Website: lowes
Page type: payment
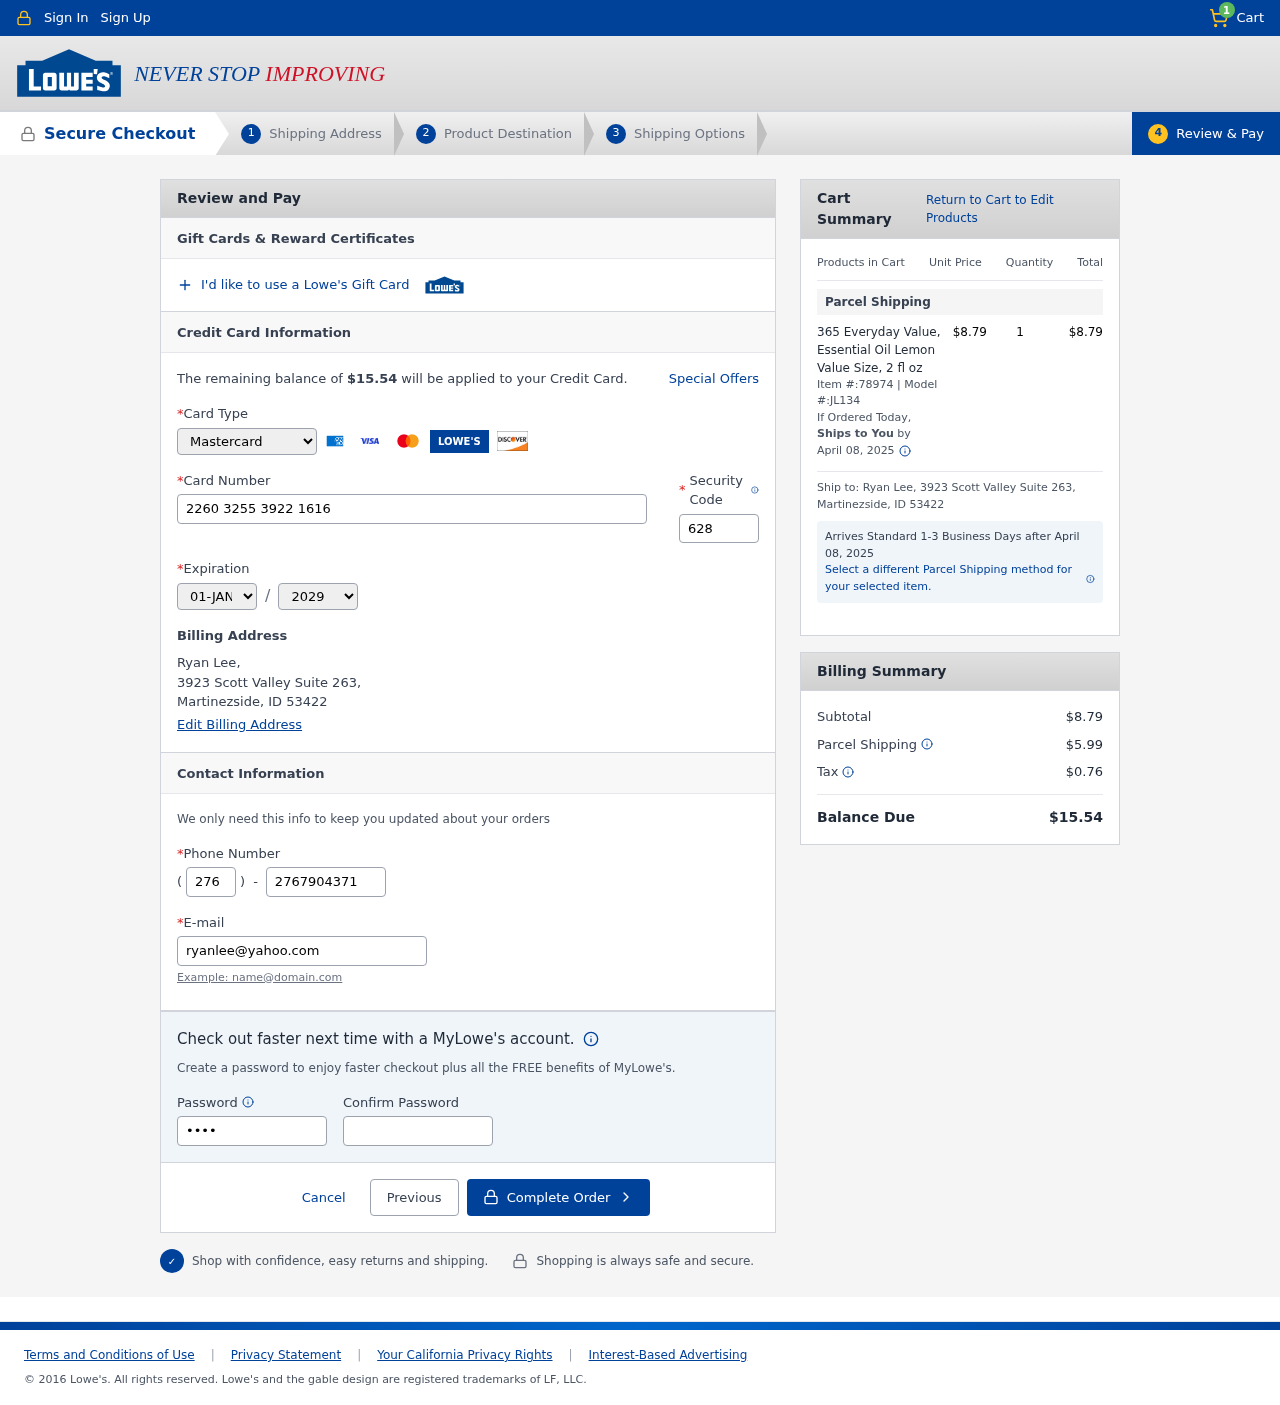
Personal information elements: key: PII_CARD_CVV
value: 628
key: PII_CARD_EXPIRY_MONTH
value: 01
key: PII_CARD_EXPIRY_YEAR
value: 29
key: PII_CARD_NUMBER
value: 2260 3255 3922 1616
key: PII_CARD_TYPE
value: Mastercard
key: PII_CITY_STATE_ZIP
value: Martinezside, ID 53422
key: PII_EMAIL
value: ryanlee@yahoo.com
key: PII_FULLNAME
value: Ryan Lee,
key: PII_PHONE
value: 2767904371
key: PII_PHONE_AREA
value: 276
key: PII_STREET
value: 3923 Scott Valley Suite 263
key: PII_STREET
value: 3923 Scott Valley Suite 263,
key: PII_FULLNAME2
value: Ryan Lee
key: PII_CITY
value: Martinezside
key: PII_STATE_ABBR
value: ID
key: PII_POSTCODE
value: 53422
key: PII_POSTCODE_FULL
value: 53422
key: PII_CITY_STATE
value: Martinezside, ID
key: PII_POSTCODE_NUMERIC
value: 53422
Product elements: key: PRODUCT1_NAME
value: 365 Everyday Value, Essential Oil Lemon Value Size, 2 fl oz
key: PRODUCT1_PRICE
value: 8.79
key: PRODUCT1_QUANTITY
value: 1
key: PRODUCT1_ITEM
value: Item #:78974
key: PRODUCT1_MODEL
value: Model #:JL134
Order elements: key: ORDER_NUM_ITEMS
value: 1
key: ORDER_TOTAL
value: $15.54
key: ORDER_SHIPPING_DATE
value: April 08, 2025
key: ORDER_SUBTOTAL
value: $8.79
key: ORDER_SHIPPING_DATE2
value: April 08, 2025
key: ORDER_SHIPPING_COST
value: $5.99
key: ORDER_TAX
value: $0.76